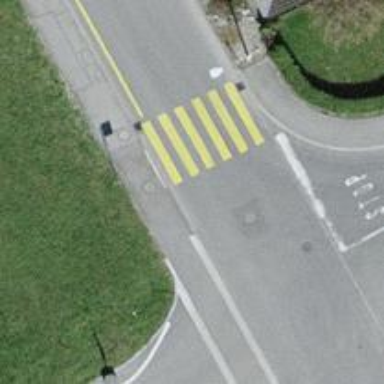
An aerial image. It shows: Marked zebra crossing on the road.